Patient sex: M
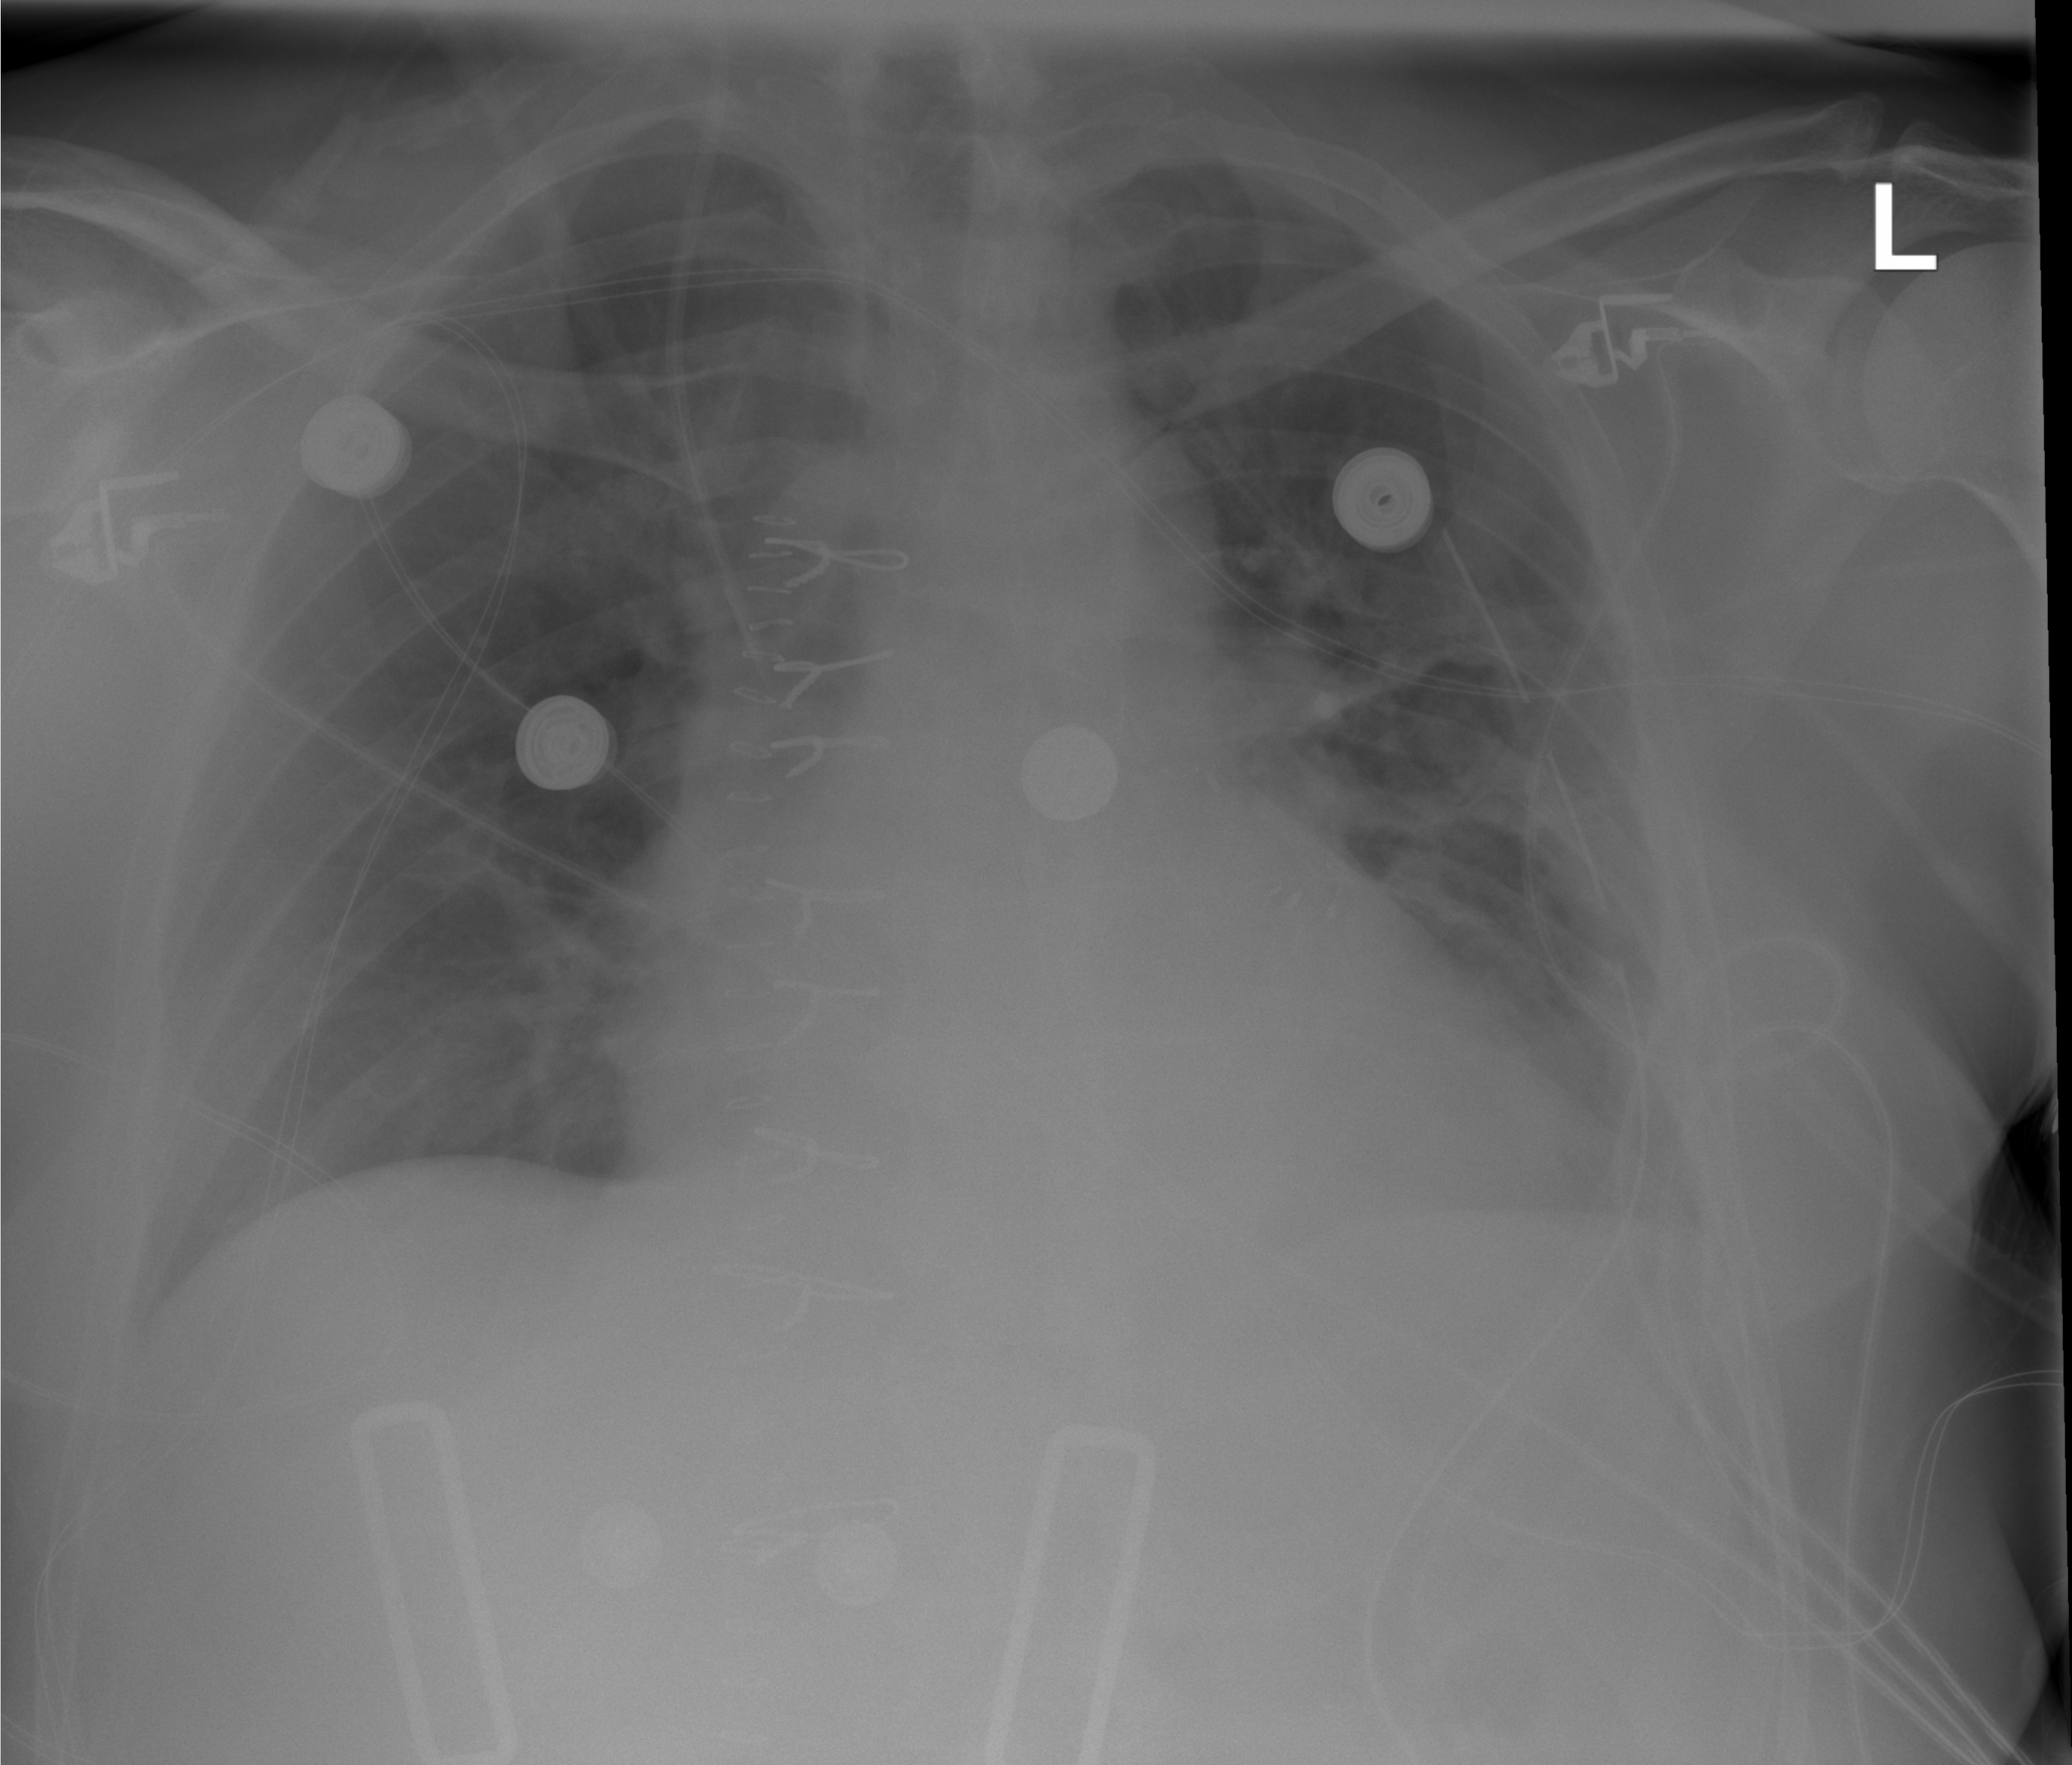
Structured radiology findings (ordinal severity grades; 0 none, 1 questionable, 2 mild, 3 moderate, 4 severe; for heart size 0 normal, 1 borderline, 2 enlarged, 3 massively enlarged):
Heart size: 0
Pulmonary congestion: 0
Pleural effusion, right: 0
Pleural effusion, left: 2
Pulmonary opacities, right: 0
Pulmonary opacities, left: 0
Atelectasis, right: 1
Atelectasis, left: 2